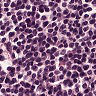
Metastatic tissue present: no